Question: I'm doing a contact form with a '<input type="submit">' to submit the form. I set a padding to my input and I have a .
My design is responsive. In mobile my input is set to the 100% of the container, but the text value in the input is not respecting the padding and the width. The text value is not going into two lines and I can't see the complete text.

Any idea how to solve this problem will be welcome!
'<input>''<button>''<a href>' Is because I'm using my HTML to create a custom Contact Form 7 in a Wordpress site, and CF7 uses an '<input type="submit">' to send the messages.
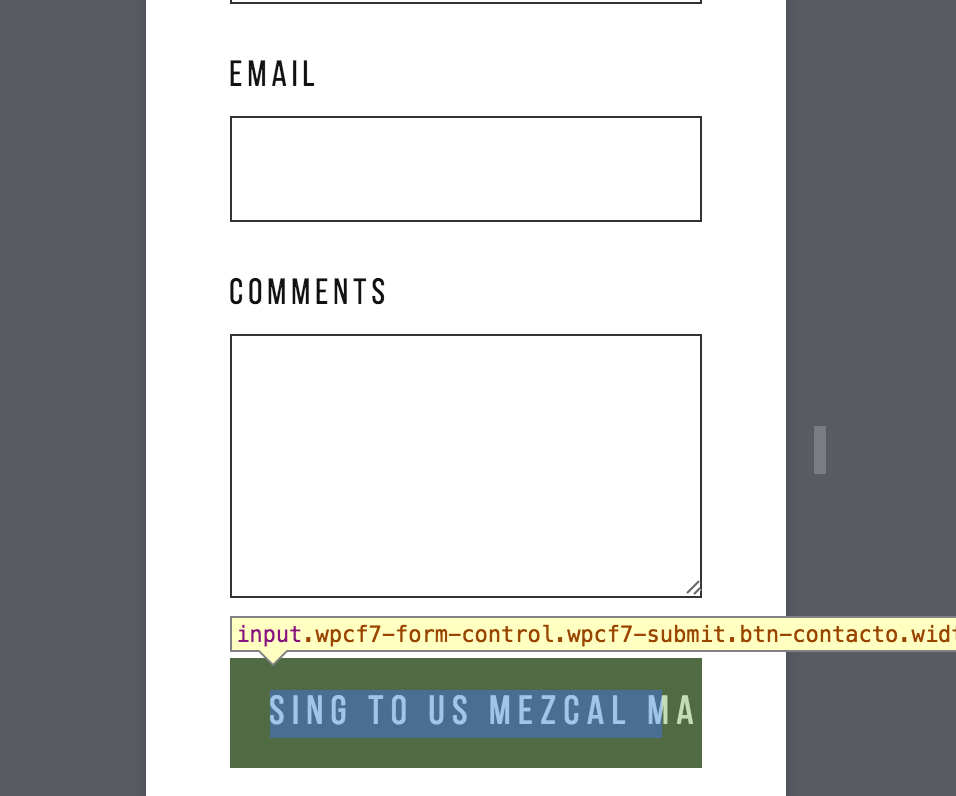
Answer: Add CSS rule 'white-space: normal' to the button. In browsers, '<input>' defaults to 'whitespace: pre' whereas '<button>' defaults to 'white-space: normal'.